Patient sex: F
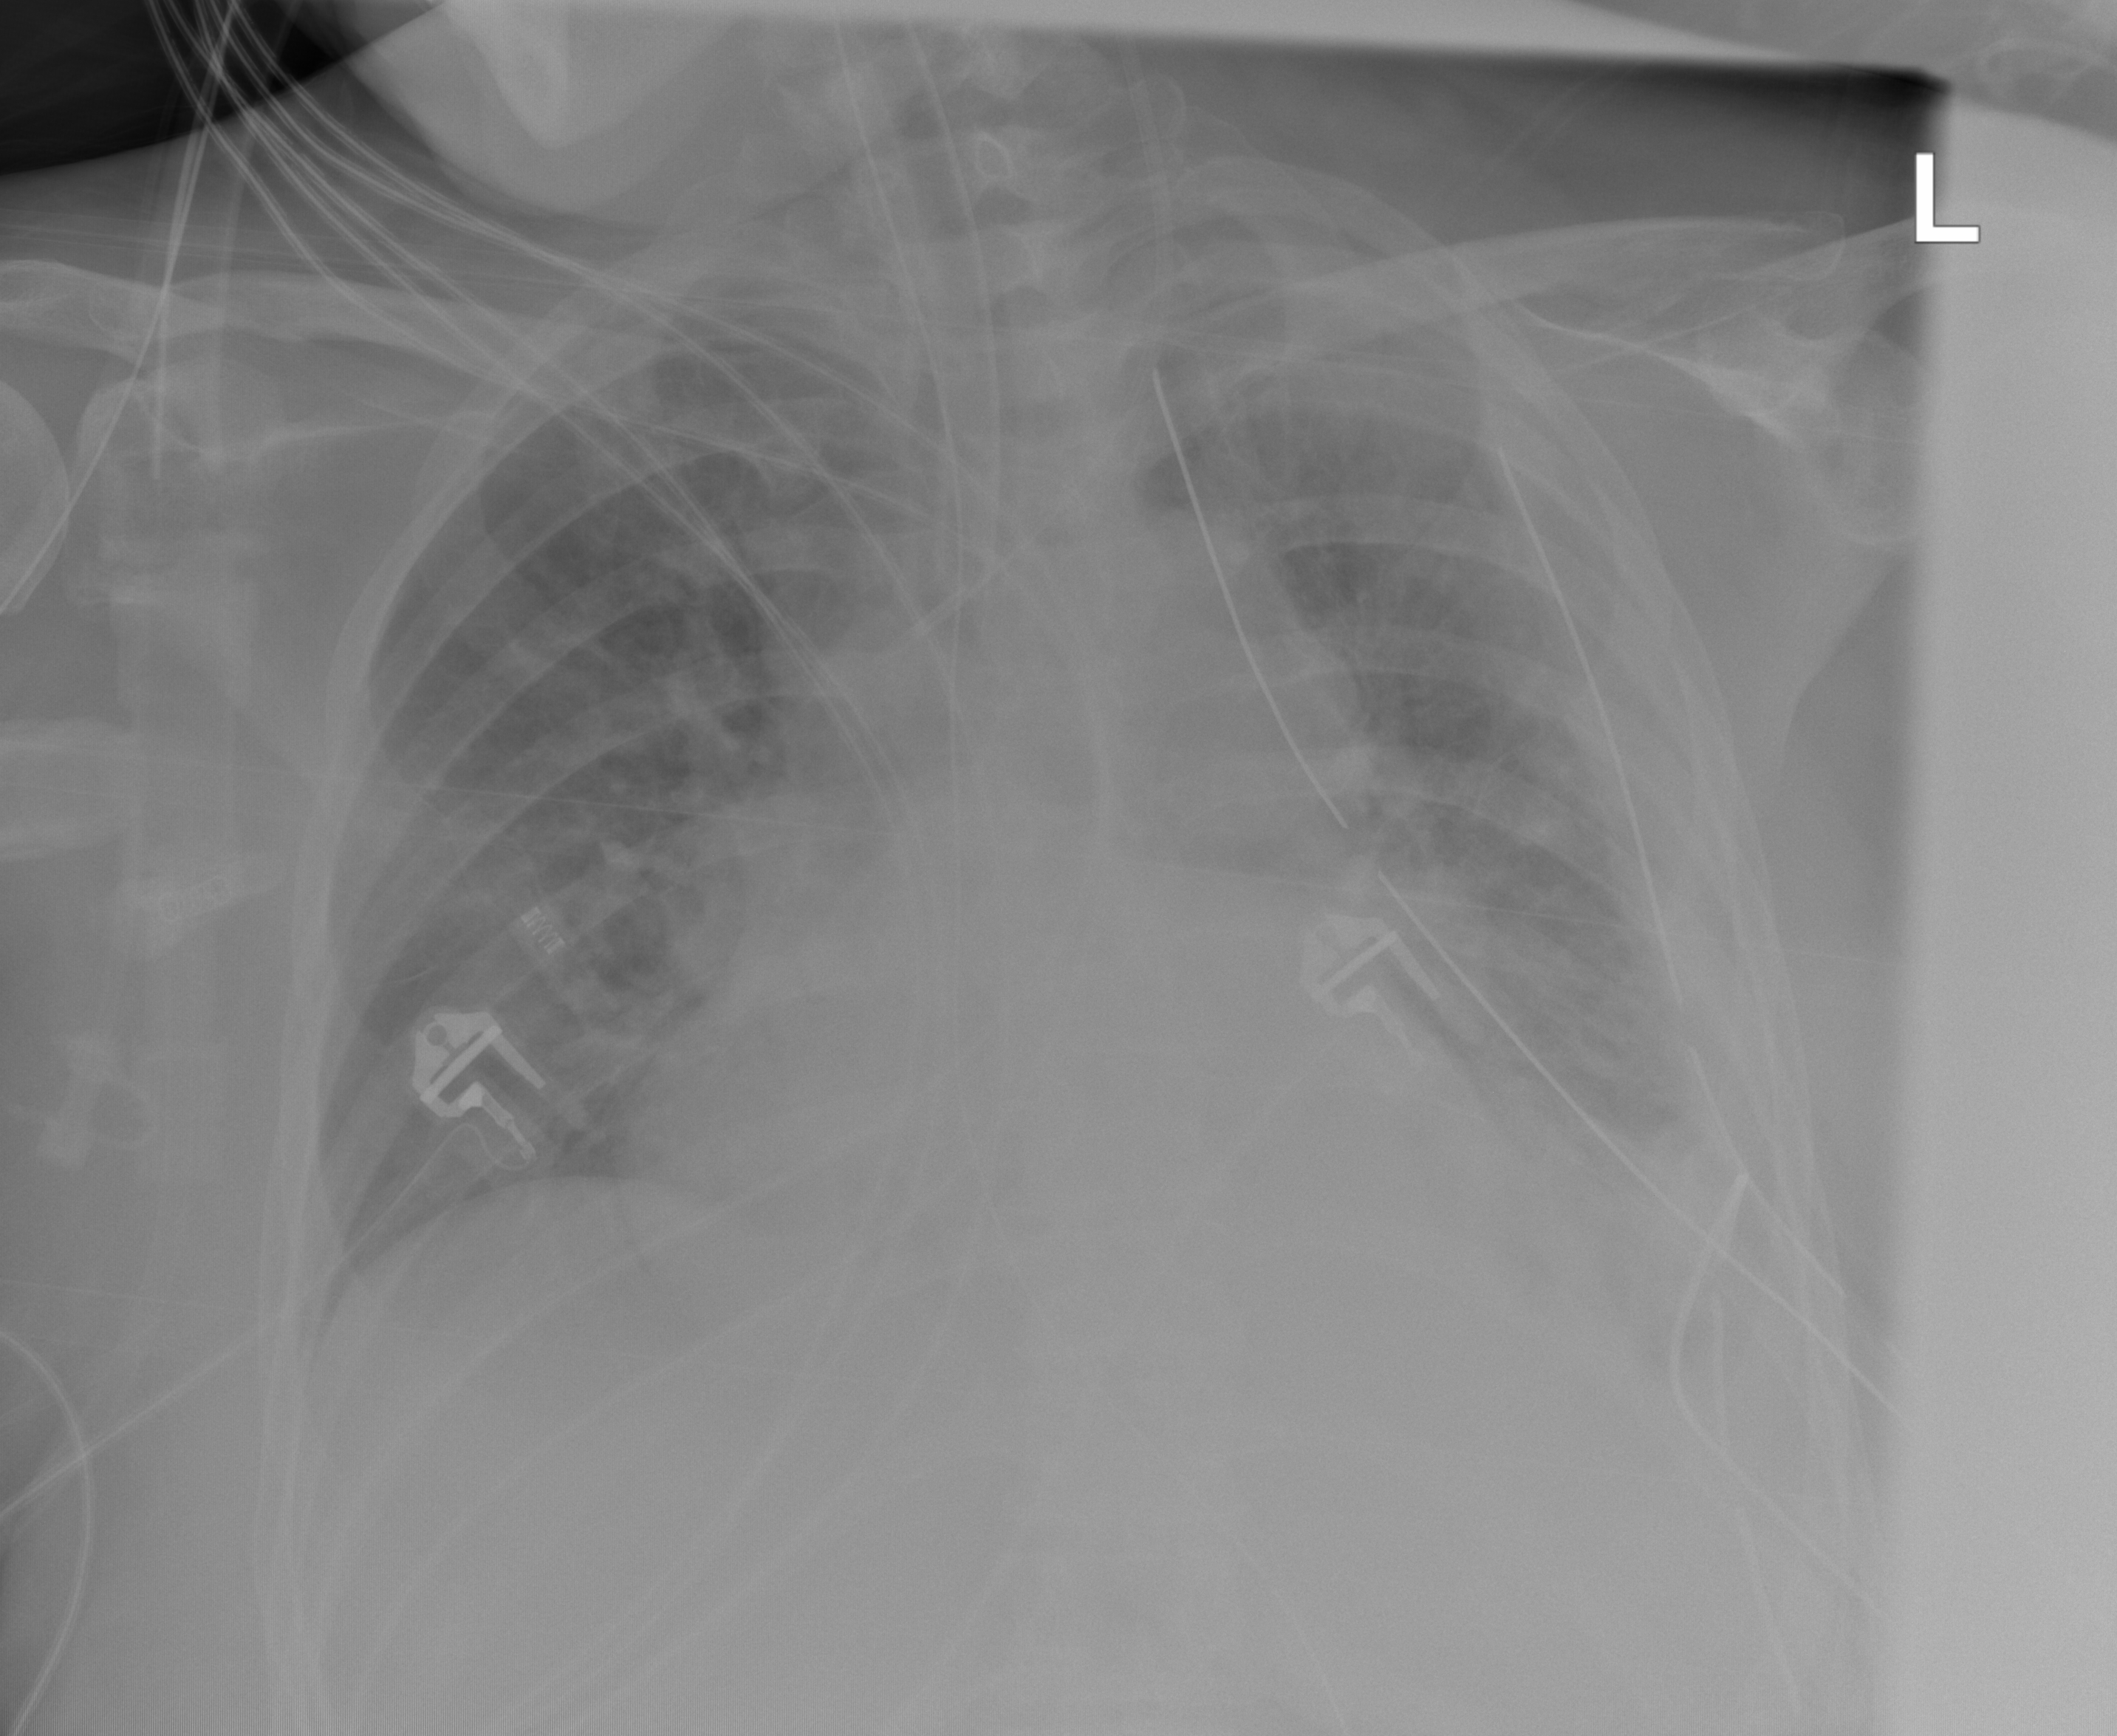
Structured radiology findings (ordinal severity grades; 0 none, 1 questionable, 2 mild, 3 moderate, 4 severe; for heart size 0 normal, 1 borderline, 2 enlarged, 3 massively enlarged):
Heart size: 1
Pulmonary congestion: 0
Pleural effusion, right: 0
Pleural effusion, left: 2
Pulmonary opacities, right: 0
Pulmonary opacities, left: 0
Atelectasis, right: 0
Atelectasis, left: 2